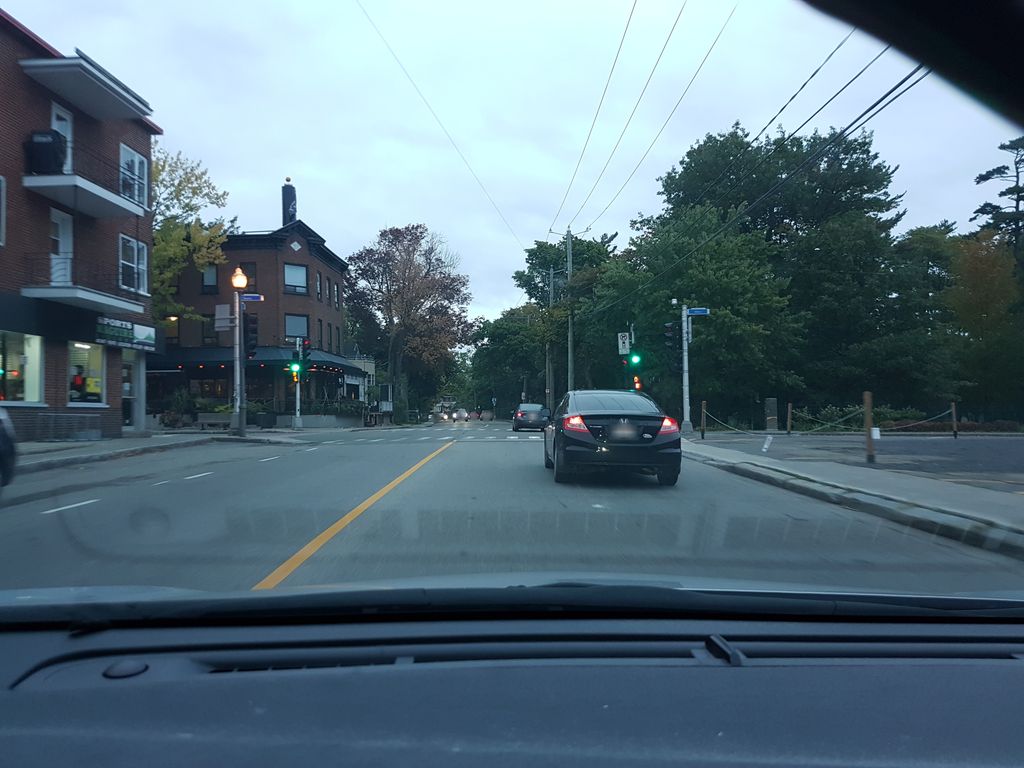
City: quebec_city